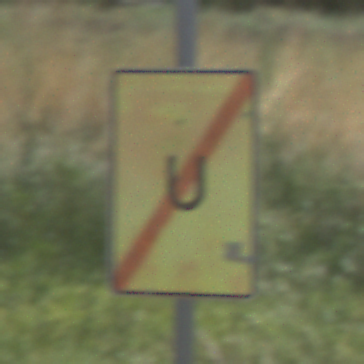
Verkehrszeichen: EndeUmleitung
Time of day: Midday
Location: Outdoor (Nature)
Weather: PartlyCloudy
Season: NotSpecified
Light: Natural